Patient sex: M
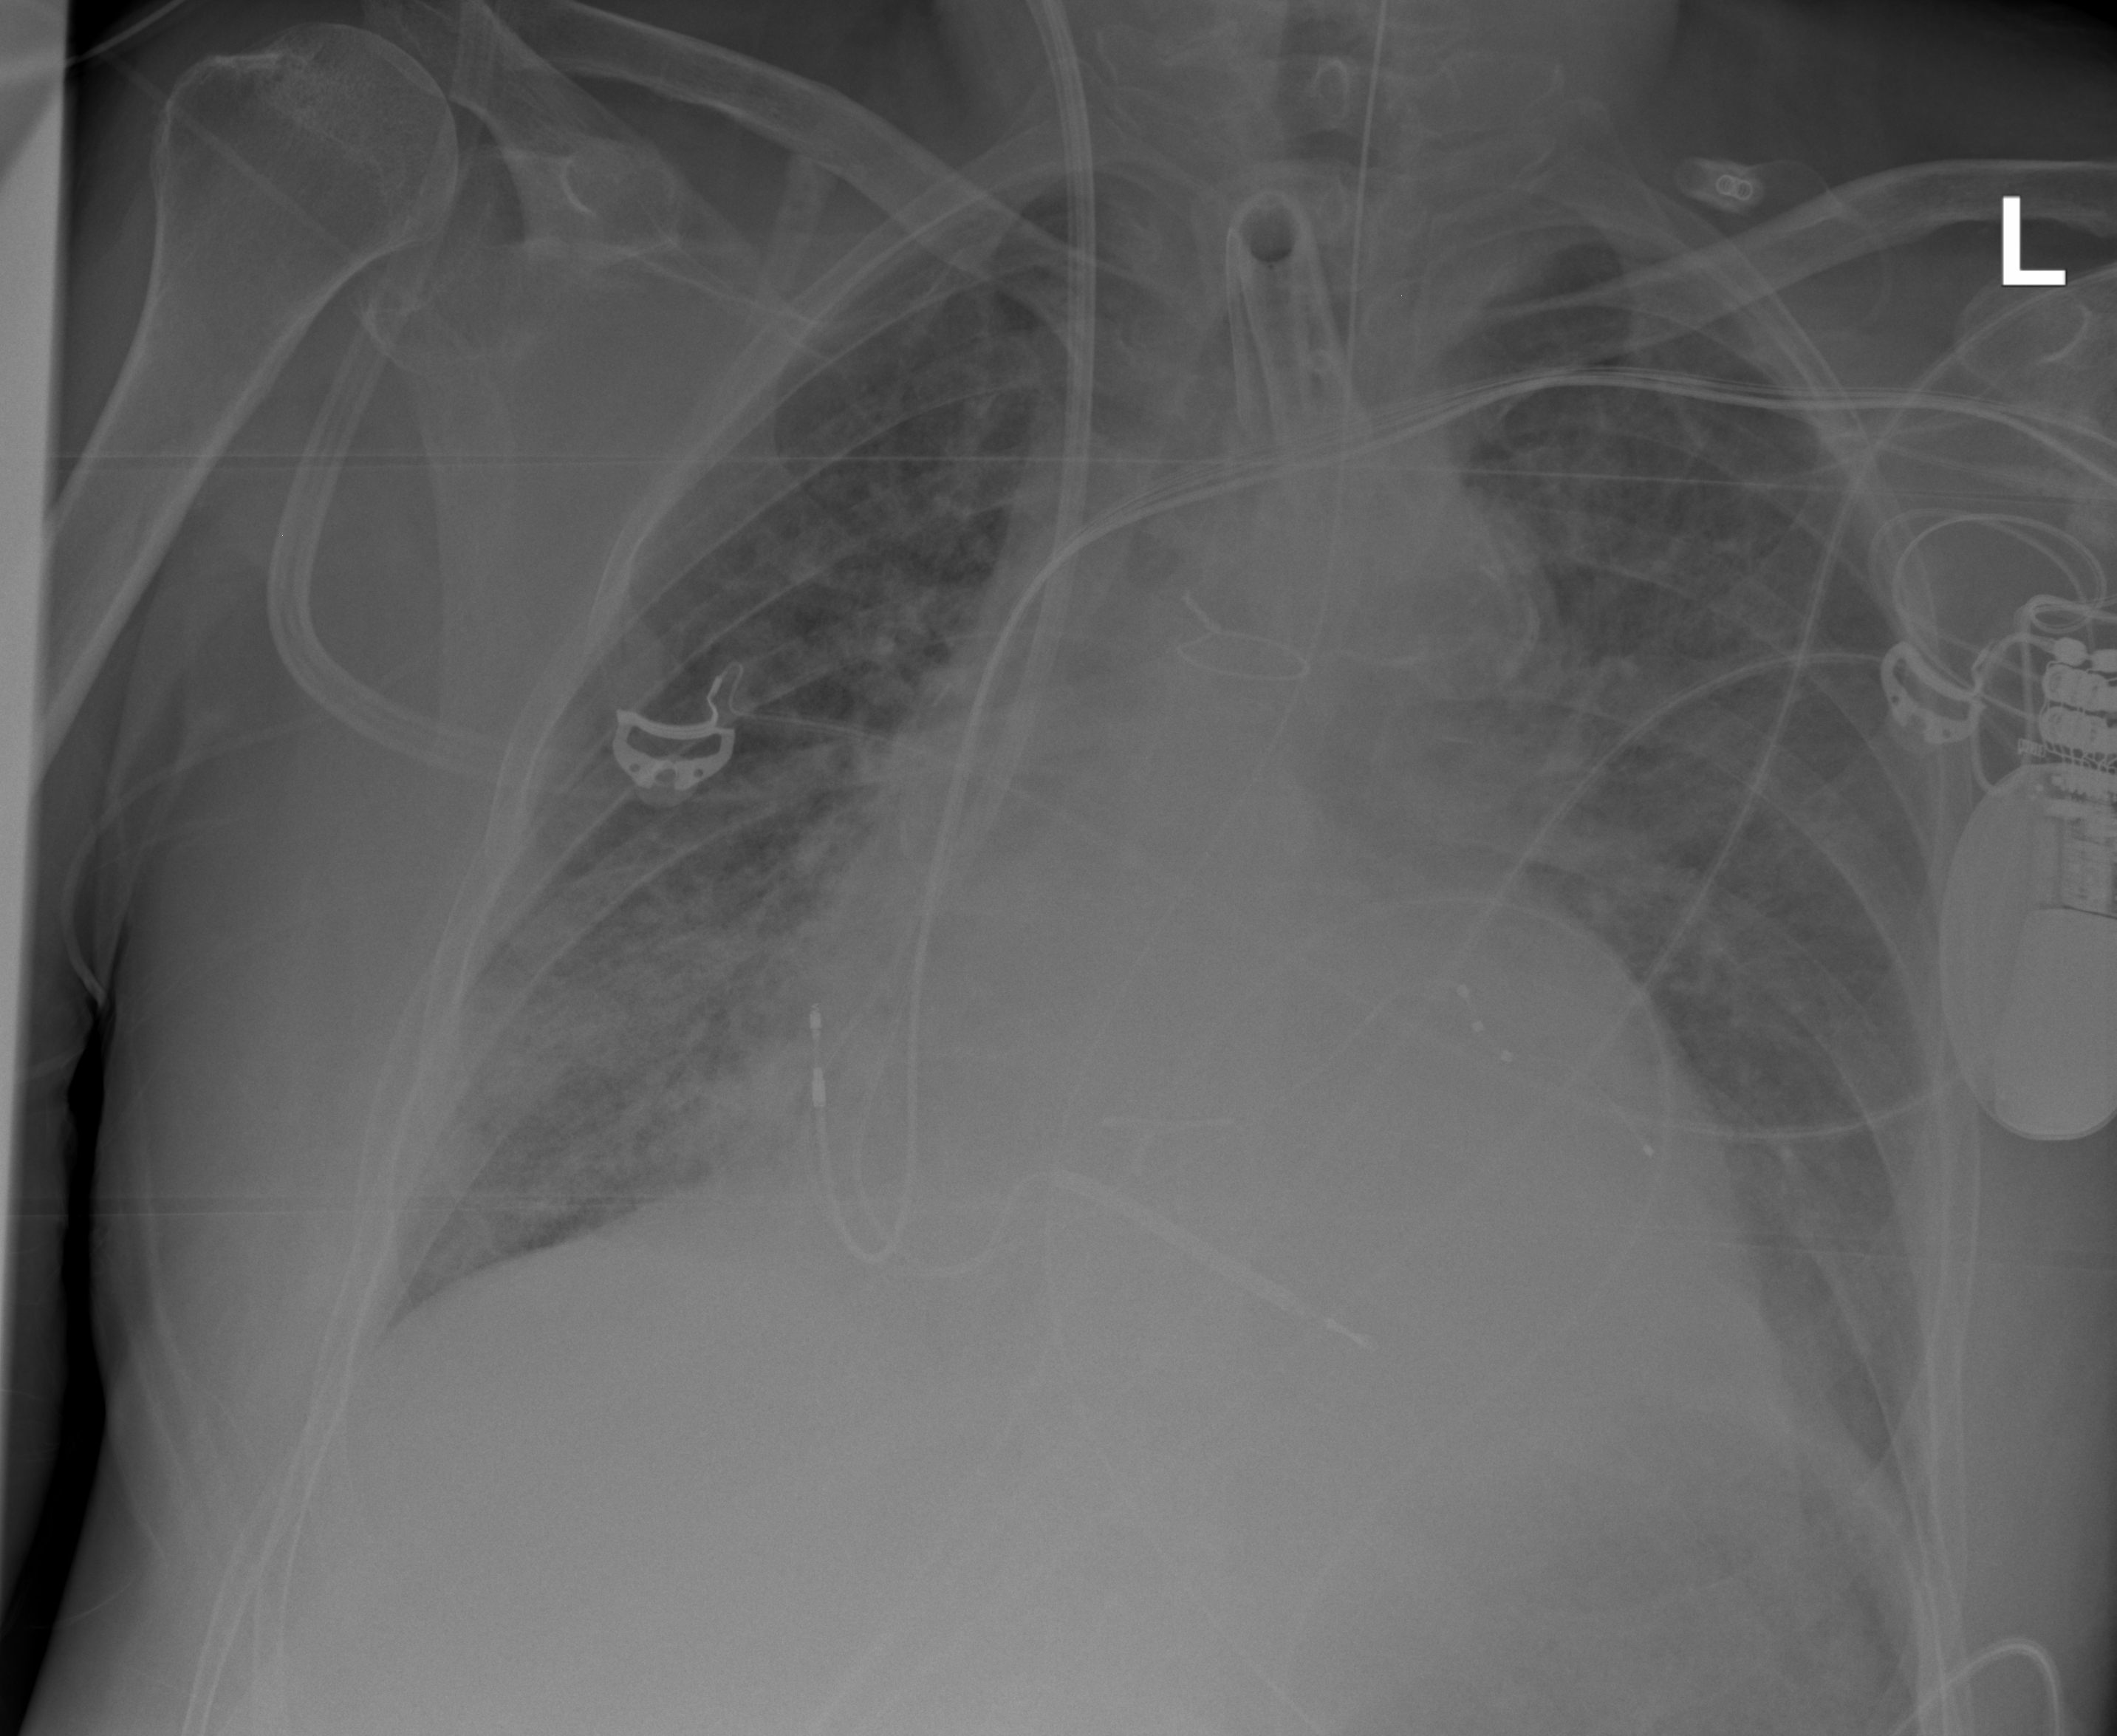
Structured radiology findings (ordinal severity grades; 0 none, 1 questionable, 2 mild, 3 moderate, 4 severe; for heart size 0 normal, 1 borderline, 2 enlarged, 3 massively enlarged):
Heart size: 2
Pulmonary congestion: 2
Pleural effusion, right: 0
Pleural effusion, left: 2
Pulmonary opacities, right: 2
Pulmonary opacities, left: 1
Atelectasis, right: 0
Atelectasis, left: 2